Interaction volume radius: 5 \u00c5
Interaction volume height: 25 \u00c5
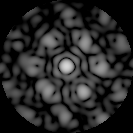
Disorder parameter: 0.4434